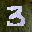
Label: 3